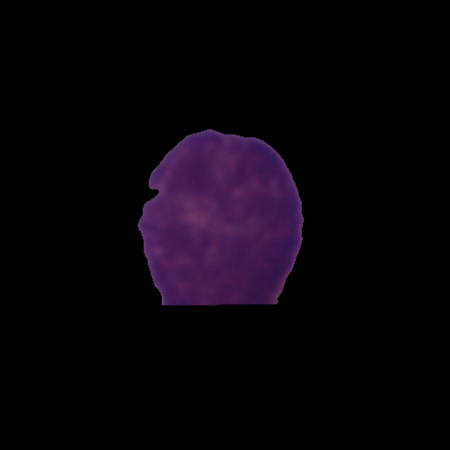
Label: cancer